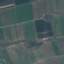
Land use / land cover class: PermanentCrop